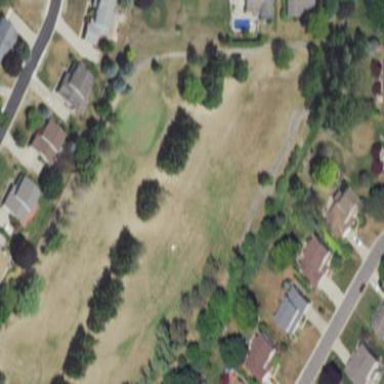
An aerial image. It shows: Well-maintained grassy area serving as golf fairway for the sport of golf.